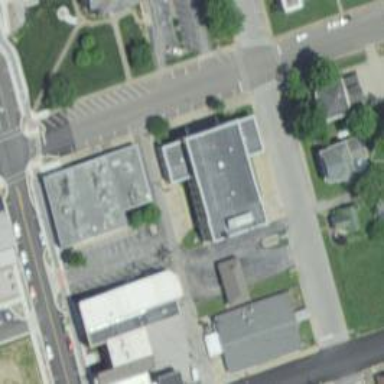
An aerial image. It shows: Public building.